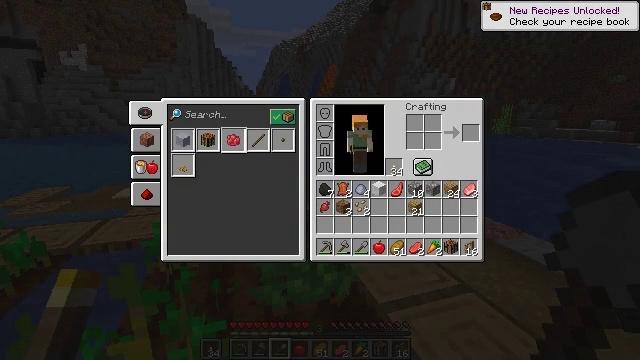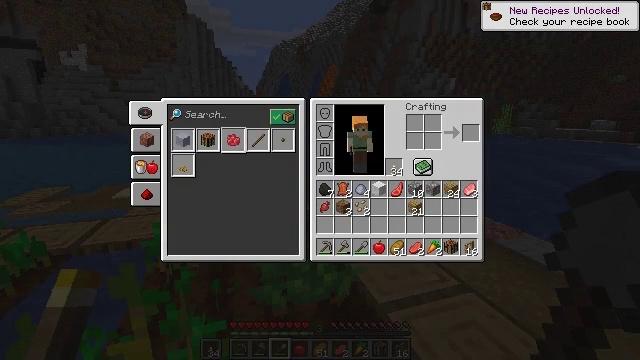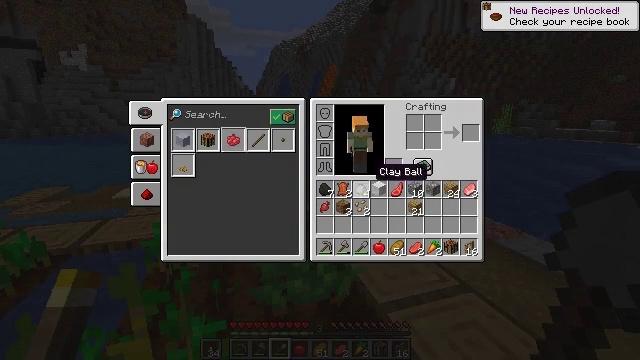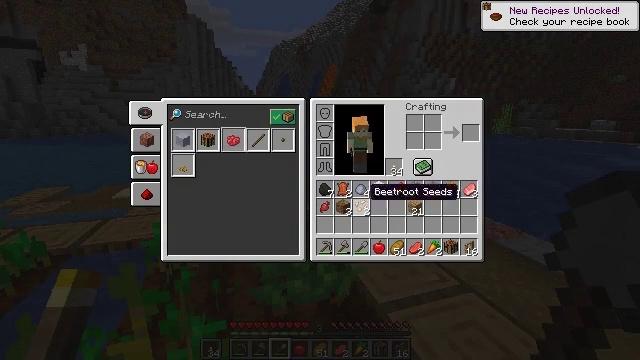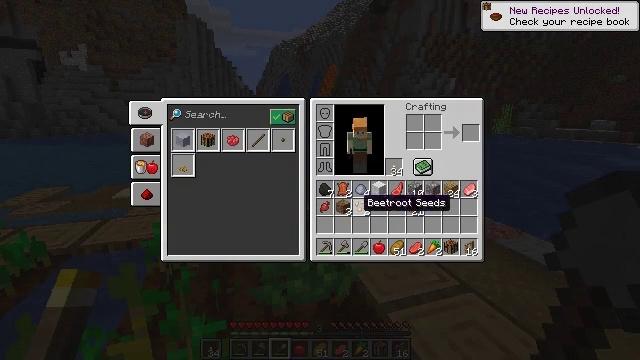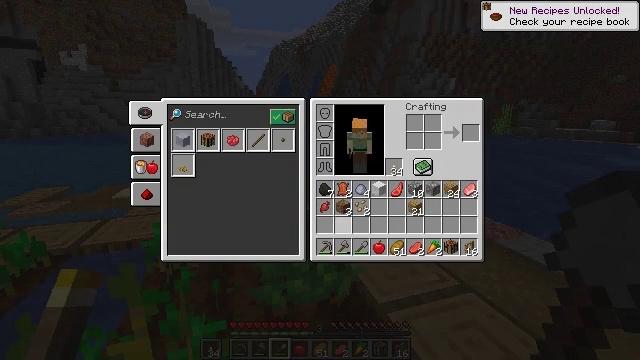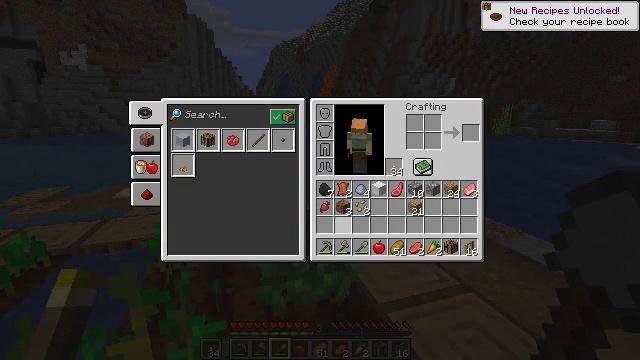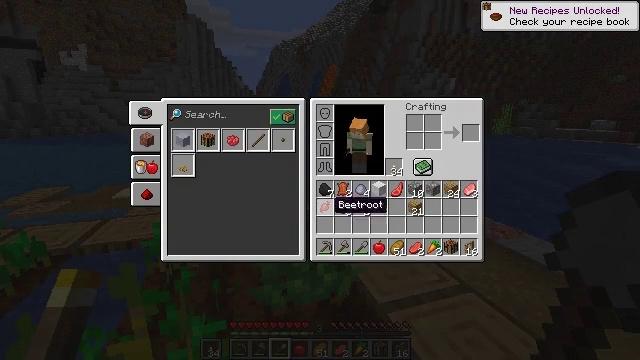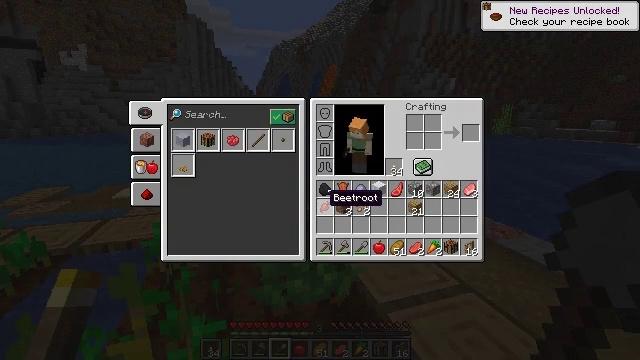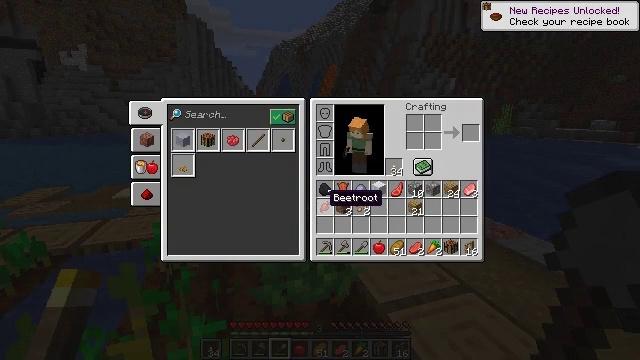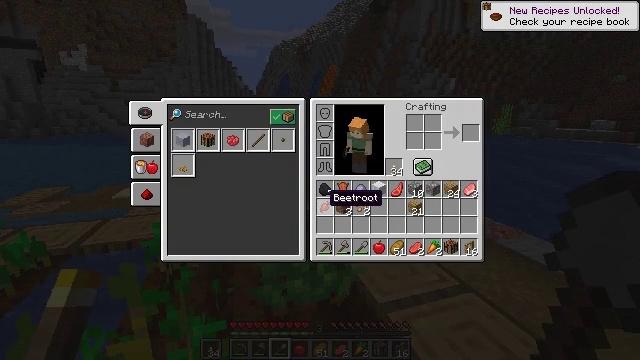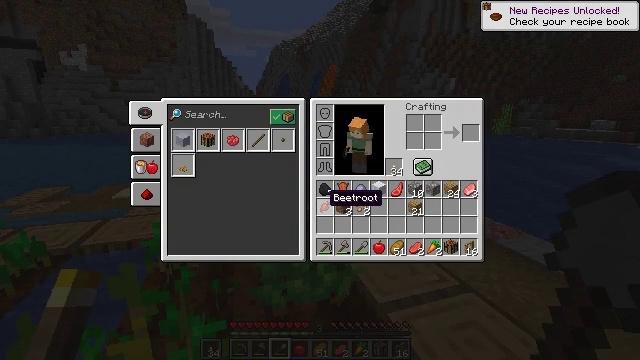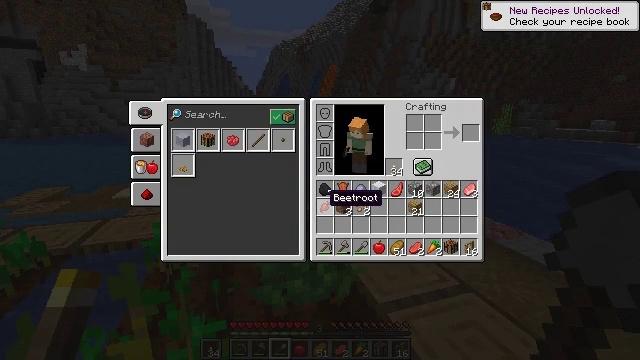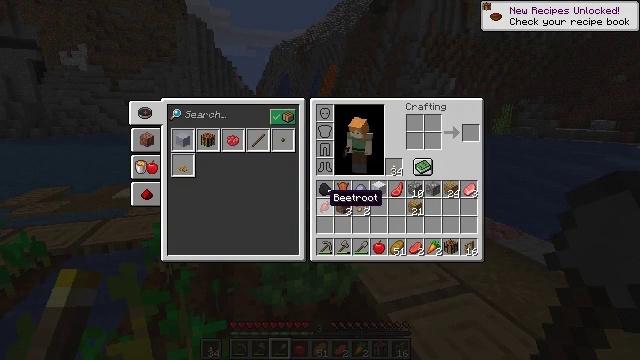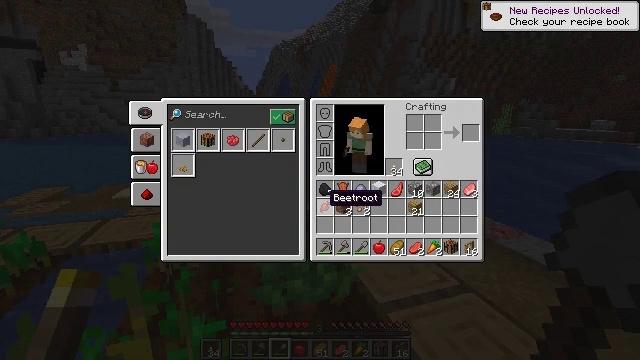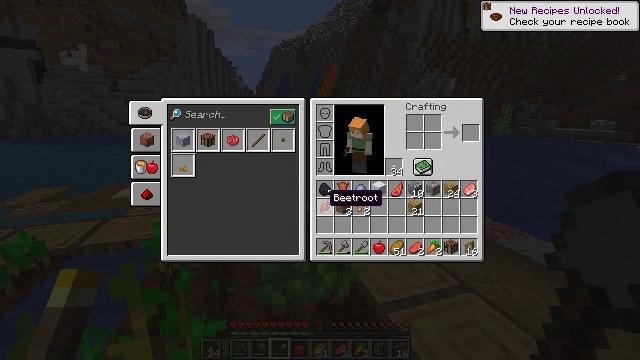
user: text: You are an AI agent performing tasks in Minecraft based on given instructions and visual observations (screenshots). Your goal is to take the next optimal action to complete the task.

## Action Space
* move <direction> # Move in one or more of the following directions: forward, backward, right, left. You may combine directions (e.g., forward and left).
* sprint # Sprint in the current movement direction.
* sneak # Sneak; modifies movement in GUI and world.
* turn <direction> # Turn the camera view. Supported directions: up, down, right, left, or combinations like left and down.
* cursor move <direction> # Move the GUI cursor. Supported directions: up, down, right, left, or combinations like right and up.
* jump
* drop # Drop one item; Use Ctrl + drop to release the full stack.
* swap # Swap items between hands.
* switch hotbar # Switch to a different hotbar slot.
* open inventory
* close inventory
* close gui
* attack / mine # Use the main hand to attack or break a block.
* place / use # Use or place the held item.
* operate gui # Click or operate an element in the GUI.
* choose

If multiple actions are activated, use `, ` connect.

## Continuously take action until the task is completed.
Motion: motion action
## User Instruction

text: Break the white stained glass pane.
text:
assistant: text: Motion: no_op
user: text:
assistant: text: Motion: cursor move down
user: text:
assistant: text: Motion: cursor move down
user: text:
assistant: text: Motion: cursor move left and down
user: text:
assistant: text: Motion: cursor move left and down
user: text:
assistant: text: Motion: cursor move left
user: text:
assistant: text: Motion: cursor move left and up
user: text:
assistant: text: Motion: cursor move up
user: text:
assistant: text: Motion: no_op
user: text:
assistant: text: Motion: no_op
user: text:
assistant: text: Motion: no_op
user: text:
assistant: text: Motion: no_op
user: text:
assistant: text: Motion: no_op
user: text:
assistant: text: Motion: no_op
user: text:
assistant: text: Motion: no_op
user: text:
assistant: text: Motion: no_op
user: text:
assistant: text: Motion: no_op
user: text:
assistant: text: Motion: no_op
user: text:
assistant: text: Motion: no_op
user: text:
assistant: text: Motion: no_op
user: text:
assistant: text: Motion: no_op
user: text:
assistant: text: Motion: no_op
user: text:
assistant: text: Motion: no_op
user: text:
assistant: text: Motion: no_op
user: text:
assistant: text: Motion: no_op
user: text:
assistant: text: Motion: no_op
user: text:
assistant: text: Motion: no_op
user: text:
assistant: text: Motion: no_op
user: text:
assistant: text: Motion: no_op
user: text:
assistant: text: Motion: no_op